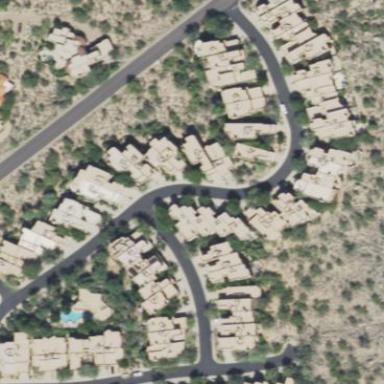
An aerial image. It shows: Condominium in residential area.